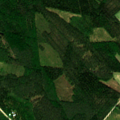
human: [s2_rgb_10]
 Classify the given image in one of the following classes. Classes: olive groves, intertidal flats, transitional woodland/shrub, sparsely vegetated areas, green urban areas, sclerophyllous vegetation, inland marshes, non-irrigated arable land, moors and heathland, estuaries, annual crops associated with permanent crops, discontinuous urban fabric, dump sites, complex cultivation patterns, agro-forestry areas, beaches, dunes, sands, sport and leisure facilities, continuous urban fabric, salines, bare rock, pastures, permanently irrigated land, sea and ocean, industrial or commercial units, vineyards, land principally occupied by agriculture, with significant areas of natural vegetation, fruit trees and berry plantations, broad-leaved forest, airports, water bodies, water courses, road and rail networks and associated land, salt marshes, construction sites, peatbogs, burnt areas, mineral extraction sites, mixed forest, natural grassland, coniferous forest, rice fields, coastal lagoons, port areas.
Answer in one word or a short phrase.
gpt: non-irrigated arable land, land principally occupied by agriculture, with significant areas of natural vegetation, coniferous forest, mixed forest